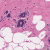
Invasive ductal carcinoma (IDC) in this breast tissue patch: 0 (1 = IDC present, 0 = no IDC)